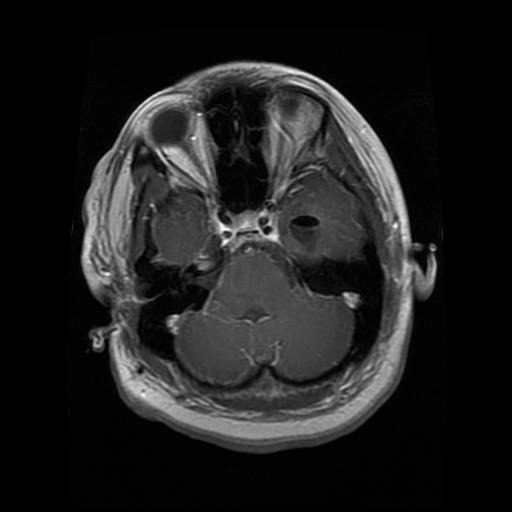
Label: glioma